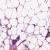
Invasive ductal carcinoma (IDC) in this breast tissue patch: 0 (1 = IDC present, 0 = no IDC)